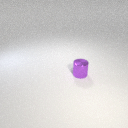
small purple metal cylinder